Field crop: maize
Growth stage: 2
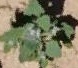
Species: chenopodium